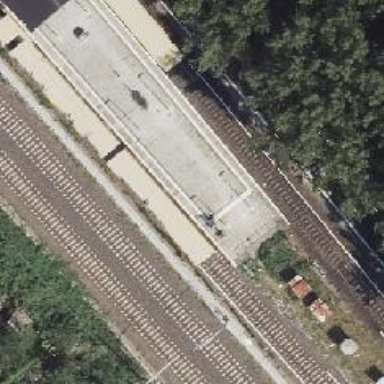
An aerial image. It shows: Railway signal.